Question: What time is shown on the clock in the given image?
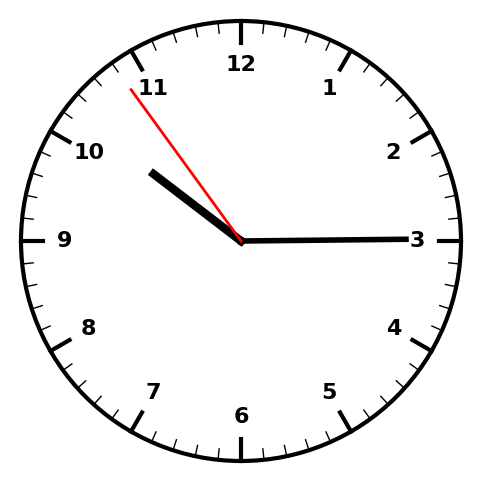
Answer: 10:14:54